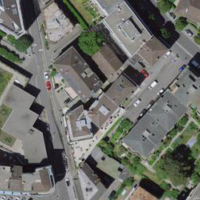
EUNIS habitat code: 54
Species observed at this site:
Leptoglossus occidentalis
Cyanistes caeruleus
Fulica atra
Myodes glareolus
Sturnus vulgaris
Ilex aquifolium
Dendrocopos major
Sylvia atricapilla
Anthocharis cardamines
Astrantia major
Caltha palustris
Coenonympha pamphilus
Geranium robertianum
Parus major
Erithacus rubecula
Mergus merganser
Polygonia c-album
Ranunculus bulbosus
Sitta europaea
Garrulus glandarius
Sciurus vulgaris